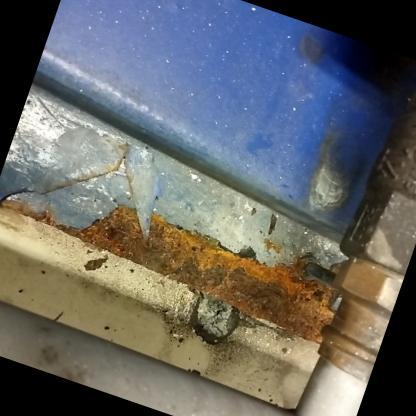
Klasa: inne